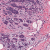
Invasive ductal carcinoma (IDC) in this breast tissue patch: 0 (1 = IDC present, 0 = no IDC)